Field crop: maize
Growth stage: 2
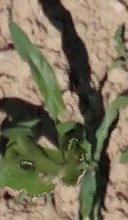
Species: maize